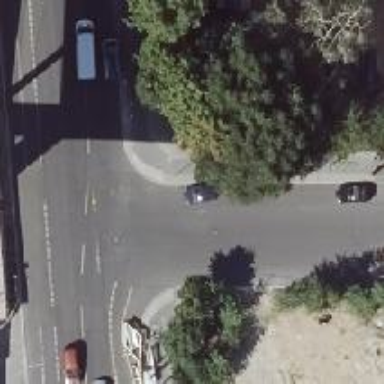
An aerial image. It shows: Unmarked crossing on asphalt footway.